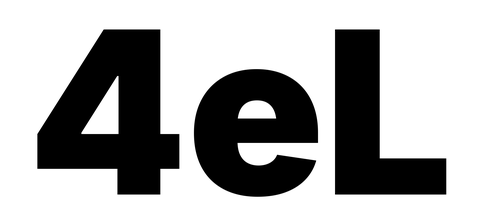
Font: Inter_Black